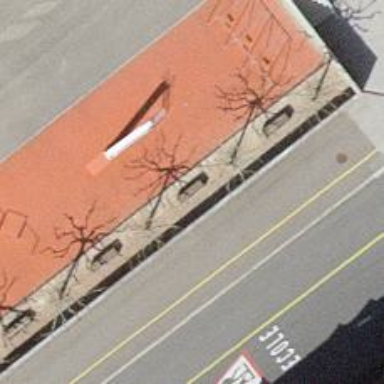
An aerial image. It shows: Bench for seating.